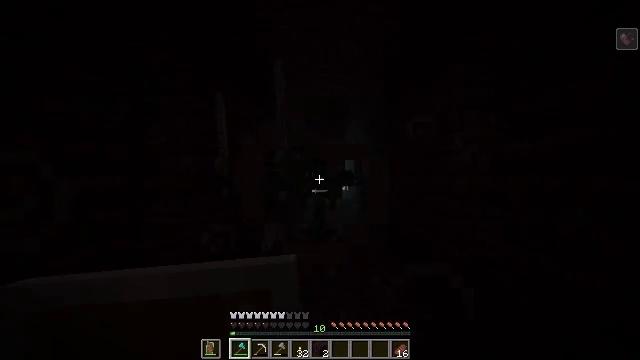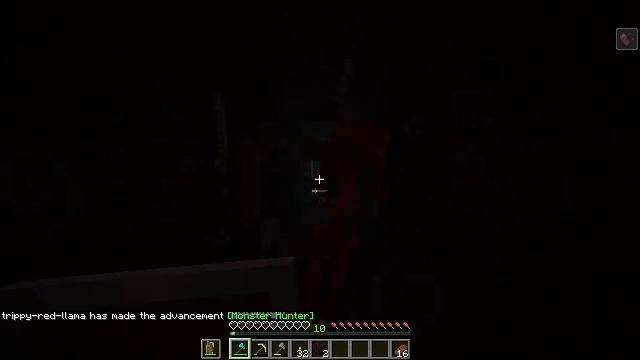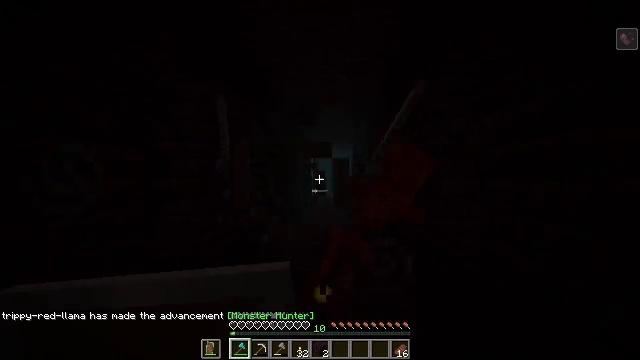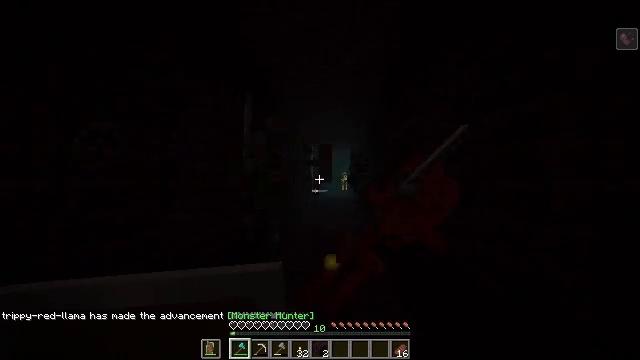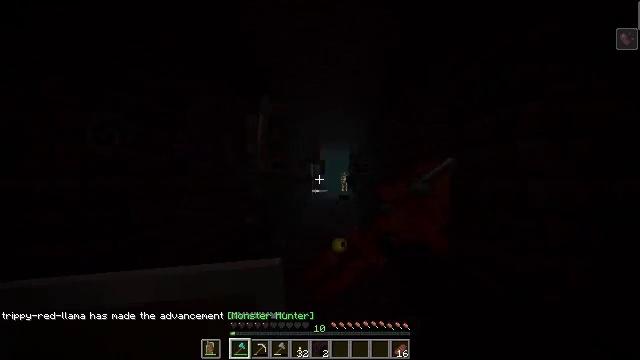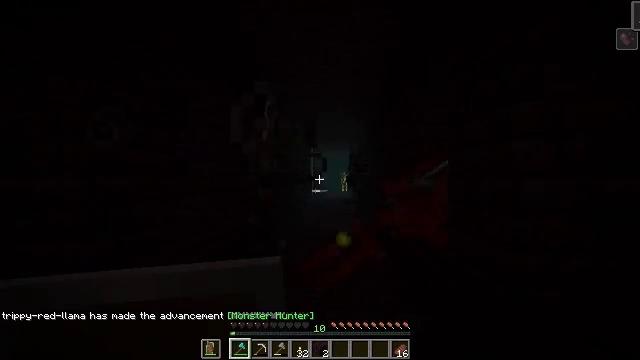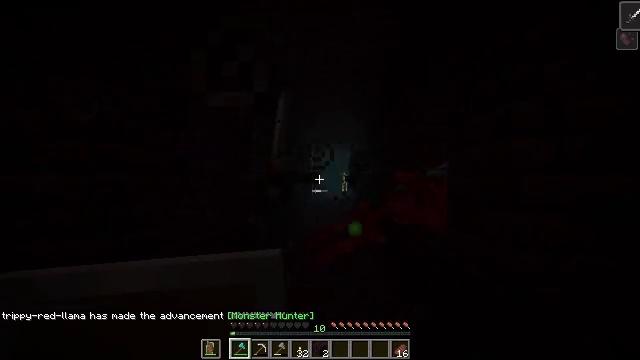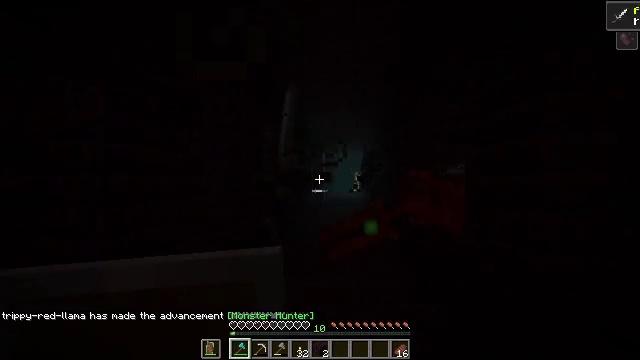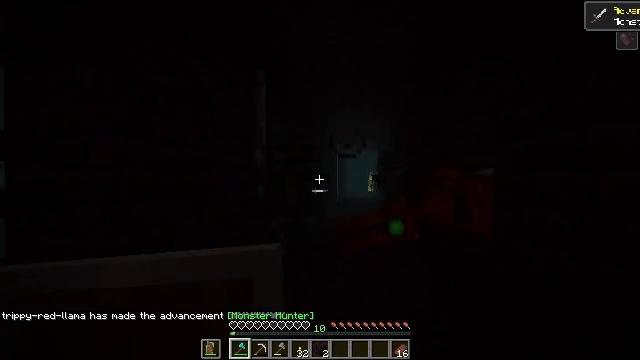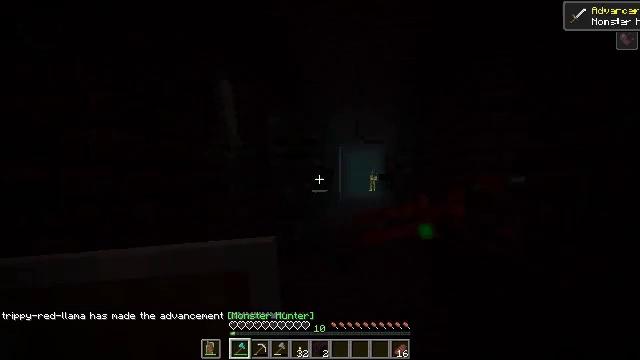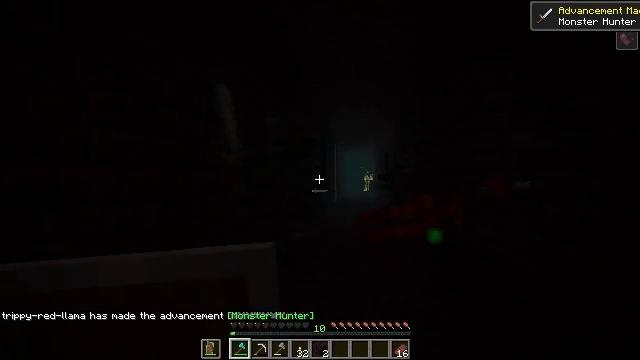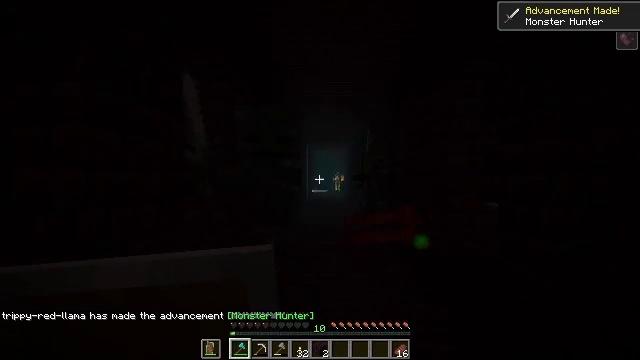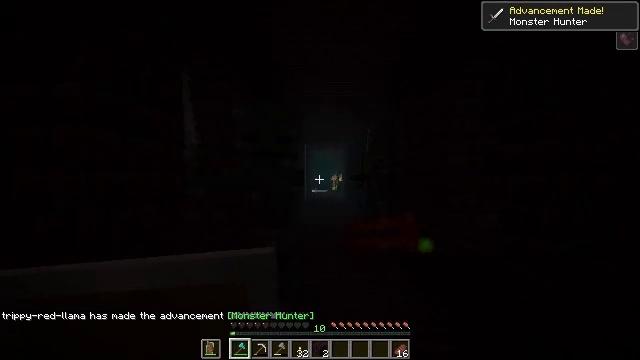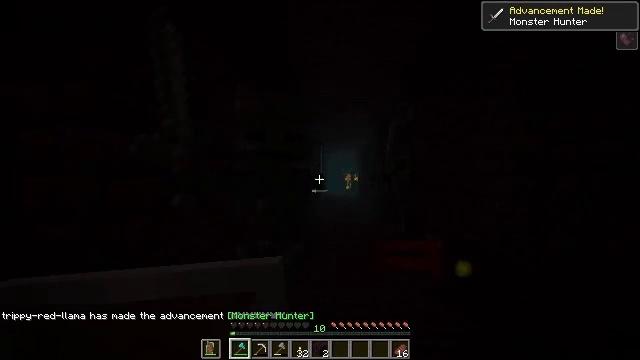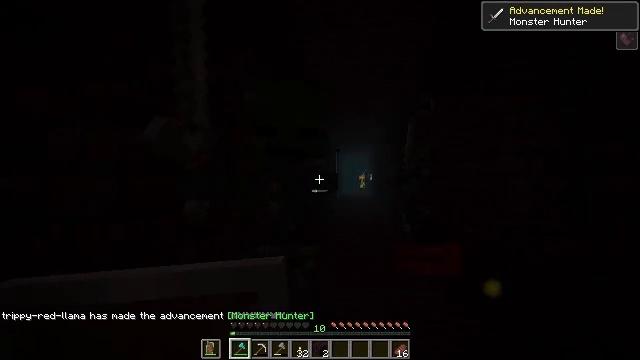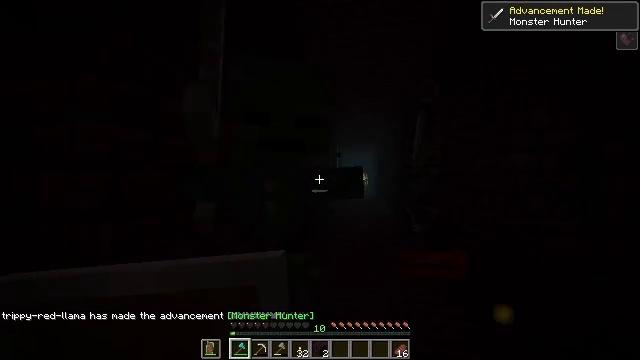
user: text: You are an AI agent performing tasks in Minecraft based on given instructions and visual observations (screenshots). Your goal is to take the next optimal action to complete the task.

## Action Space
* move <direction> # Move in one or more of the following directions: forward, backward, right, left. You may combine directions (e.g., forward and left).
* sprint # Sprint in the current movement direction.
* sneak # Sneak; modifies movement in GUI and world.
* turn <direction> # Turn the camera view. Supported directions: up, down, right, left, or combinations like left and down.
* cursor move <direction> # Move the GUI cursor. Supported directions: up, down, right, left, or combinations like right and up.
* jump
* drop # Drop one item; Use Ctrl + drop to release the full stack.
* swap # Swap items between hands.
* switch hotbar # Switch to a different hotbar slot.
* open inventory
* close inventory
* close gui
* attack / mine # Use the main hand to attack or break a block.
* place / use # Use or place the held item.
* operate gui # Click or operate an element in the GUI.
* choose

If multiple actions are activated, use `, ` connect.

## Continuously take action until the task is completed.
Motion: motion action
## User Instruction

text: Kill hostile mobs.
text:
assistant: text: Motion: move back
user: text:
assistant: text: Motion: move back
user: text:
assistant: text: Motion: move back
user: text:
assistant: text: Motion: no_op
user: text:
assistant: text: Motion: no_op
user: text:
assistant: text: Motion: move forward
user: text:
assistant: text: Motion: move forward, turn left
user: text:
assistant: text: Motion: move forward and move left, turn left
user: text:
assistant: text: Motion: move left, attack / mine
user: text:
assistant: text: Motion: move left, turn right, attack / mine
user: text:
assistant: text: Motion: turn right, attack / mine
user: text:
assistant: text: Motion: move forward, attack / mine
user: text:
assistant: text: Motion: move forward, turn left, attack / mine
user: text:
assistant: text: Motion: turn left
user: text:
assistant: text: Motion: move back, attack / mine
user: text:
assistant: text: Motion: move back, turn left, attack / mine
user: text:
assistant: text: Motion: move back, attack / mine
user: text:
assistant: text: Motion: move back, attack / mine
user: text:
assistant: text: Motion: move back, attack / mine
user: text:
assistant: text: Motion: move back
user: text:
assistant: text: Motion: move back
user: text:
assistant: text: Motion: move back
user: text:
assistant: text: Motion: move back
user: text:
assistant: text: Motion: move back
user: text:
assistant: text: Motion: move back
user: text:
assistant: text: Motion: move back, turn right
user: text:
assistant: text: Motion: move back and move right, turn right
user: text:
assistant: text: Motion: move back and move right
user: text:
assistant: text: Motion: move back and move right
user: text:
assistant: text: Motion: no_op